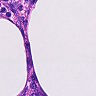
Metastatic tissue present: no